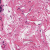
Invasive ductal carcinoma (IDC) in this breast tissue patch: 0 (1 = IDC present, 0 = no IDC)